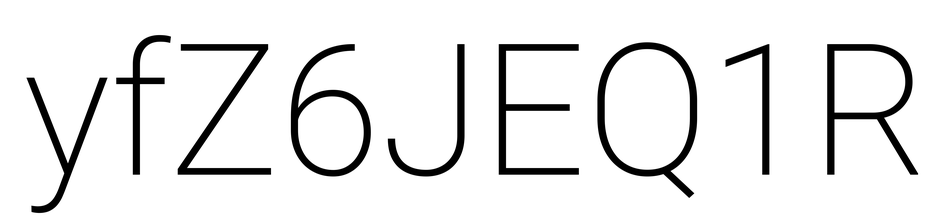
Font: Roboto_ExtraLight